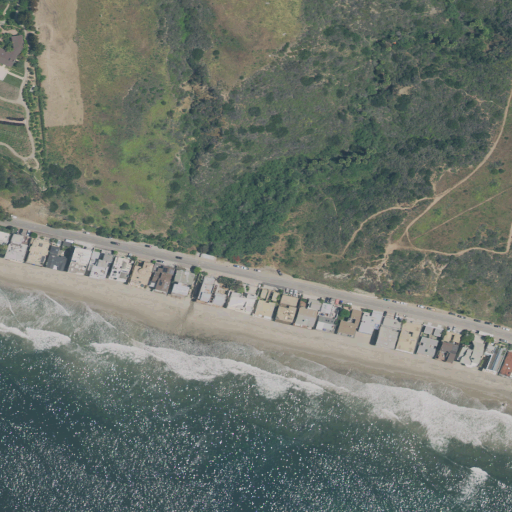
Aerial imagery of valley in California named Marle Canyon containing open water, open development, shrub, low intensity development, high intensity development, and medium intensity development